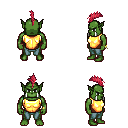
a pixel art fantasy rpg character, male body template, orc, green skin, gold chest armor, teal pants, ruby red mohawk hairstyle, bracelets, four views (front, back, left, right), 2x2 character sprite sheet, small pixel art, hard edges, no anti-aliasing